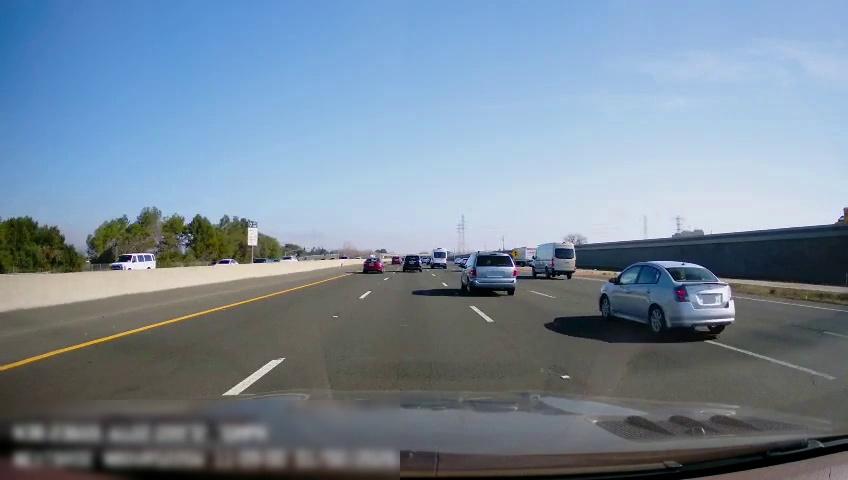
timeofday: Day
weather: Sunny
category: Drivable Space
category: Drivable Space
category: Vehicles | Truck
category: Vehicles | Van
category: Vehicles | Truck
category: Vehicles | Van
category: Vehicles | SUV
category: Vehicles | Car
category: Vehicles | Van
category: Vehicles | Van
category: Vehicles | Car
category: Vehicles | SUV
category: Vehicles | Car
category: Vehicles | Car
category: Vehicles | Car
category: Lanes | Alternate Lane
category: Lanes | Current Lane
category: Lanes | Current Lane
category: Lanes | Alternate Lane
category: Lanes | Alternate Lane
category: Lanes | Alternate Lane
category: Traffic | Signs